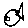
Label: fish